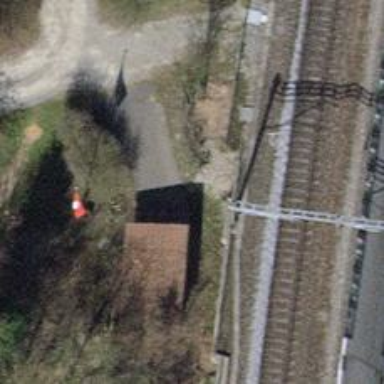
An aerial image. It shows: Site related to railway infrastructure.